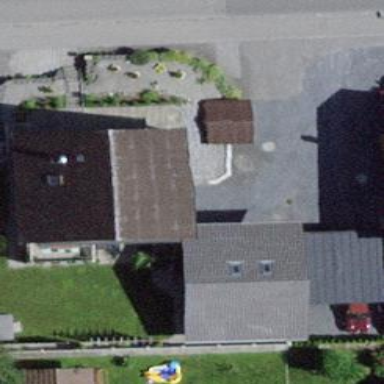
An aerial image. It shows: Detached building.